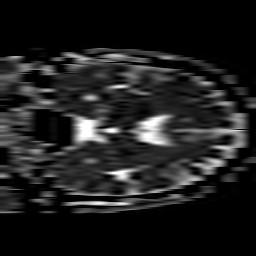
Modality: ADC
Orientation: coronal
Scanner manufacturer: philips
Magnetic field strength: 3 T
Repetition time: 3.724 s
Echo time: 0.05992 s